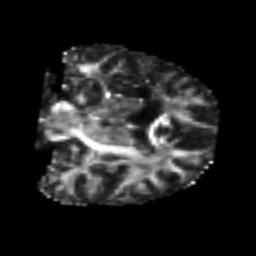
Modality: FA
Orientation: coronal
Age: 44
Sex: female
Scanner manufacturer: siemens
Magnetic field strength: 3 T
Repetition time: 4.999 s
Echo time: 0.07946 s